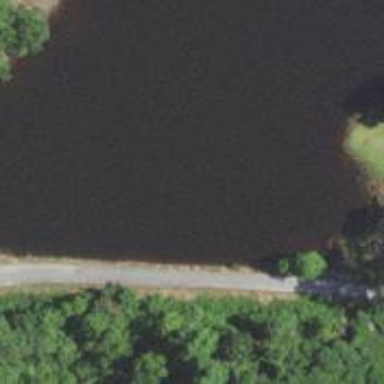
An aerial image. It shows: Reservoir.